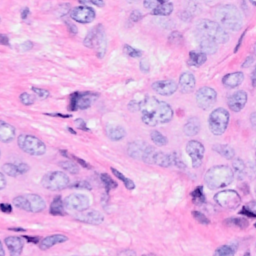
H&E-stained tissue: Breast